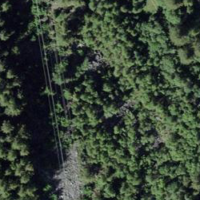
EUNIS habitat code: 26
Species observed at this site:
Parus major
Rubus saxatilis